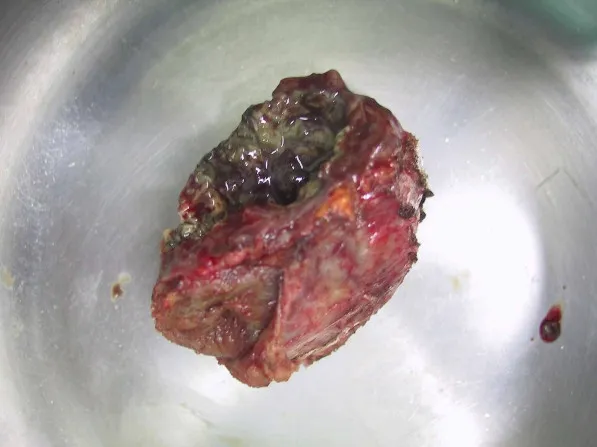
Macroscopic view of the mass in the right paracolic gutter showing a 5 x 3 cm sized, encapsulated mass filled with abscess and granulation tissue.
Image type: medical_photograph (other_medical_photograph)